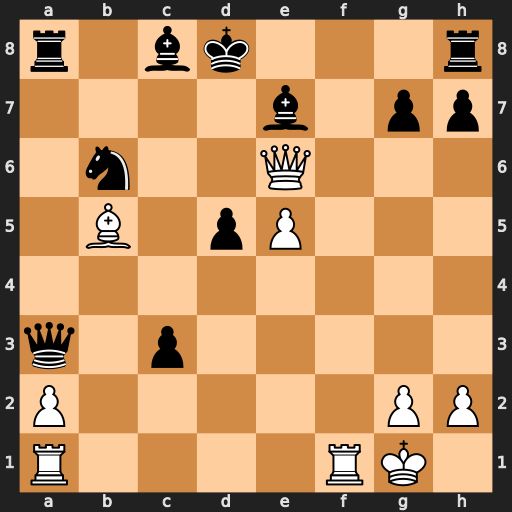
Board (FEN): r1bk3r/4b1pp/1n2Q3/1B1pP3/8/q1p5/P5PP/R4RK1
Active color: w
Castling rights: -
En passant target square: -
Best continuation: Qxb6#